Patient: sex M, age 83
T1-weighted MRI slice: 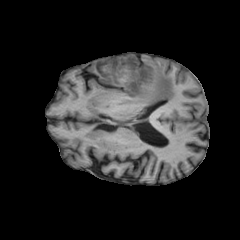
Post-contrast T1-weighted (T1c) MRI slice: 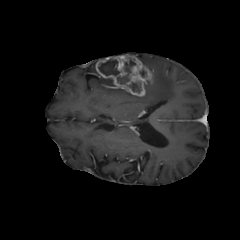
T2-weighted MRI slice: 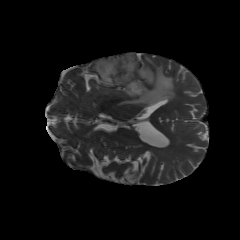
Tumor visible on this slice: yes
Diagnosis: Glioblastoma, IDH-wildtype
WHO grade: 4